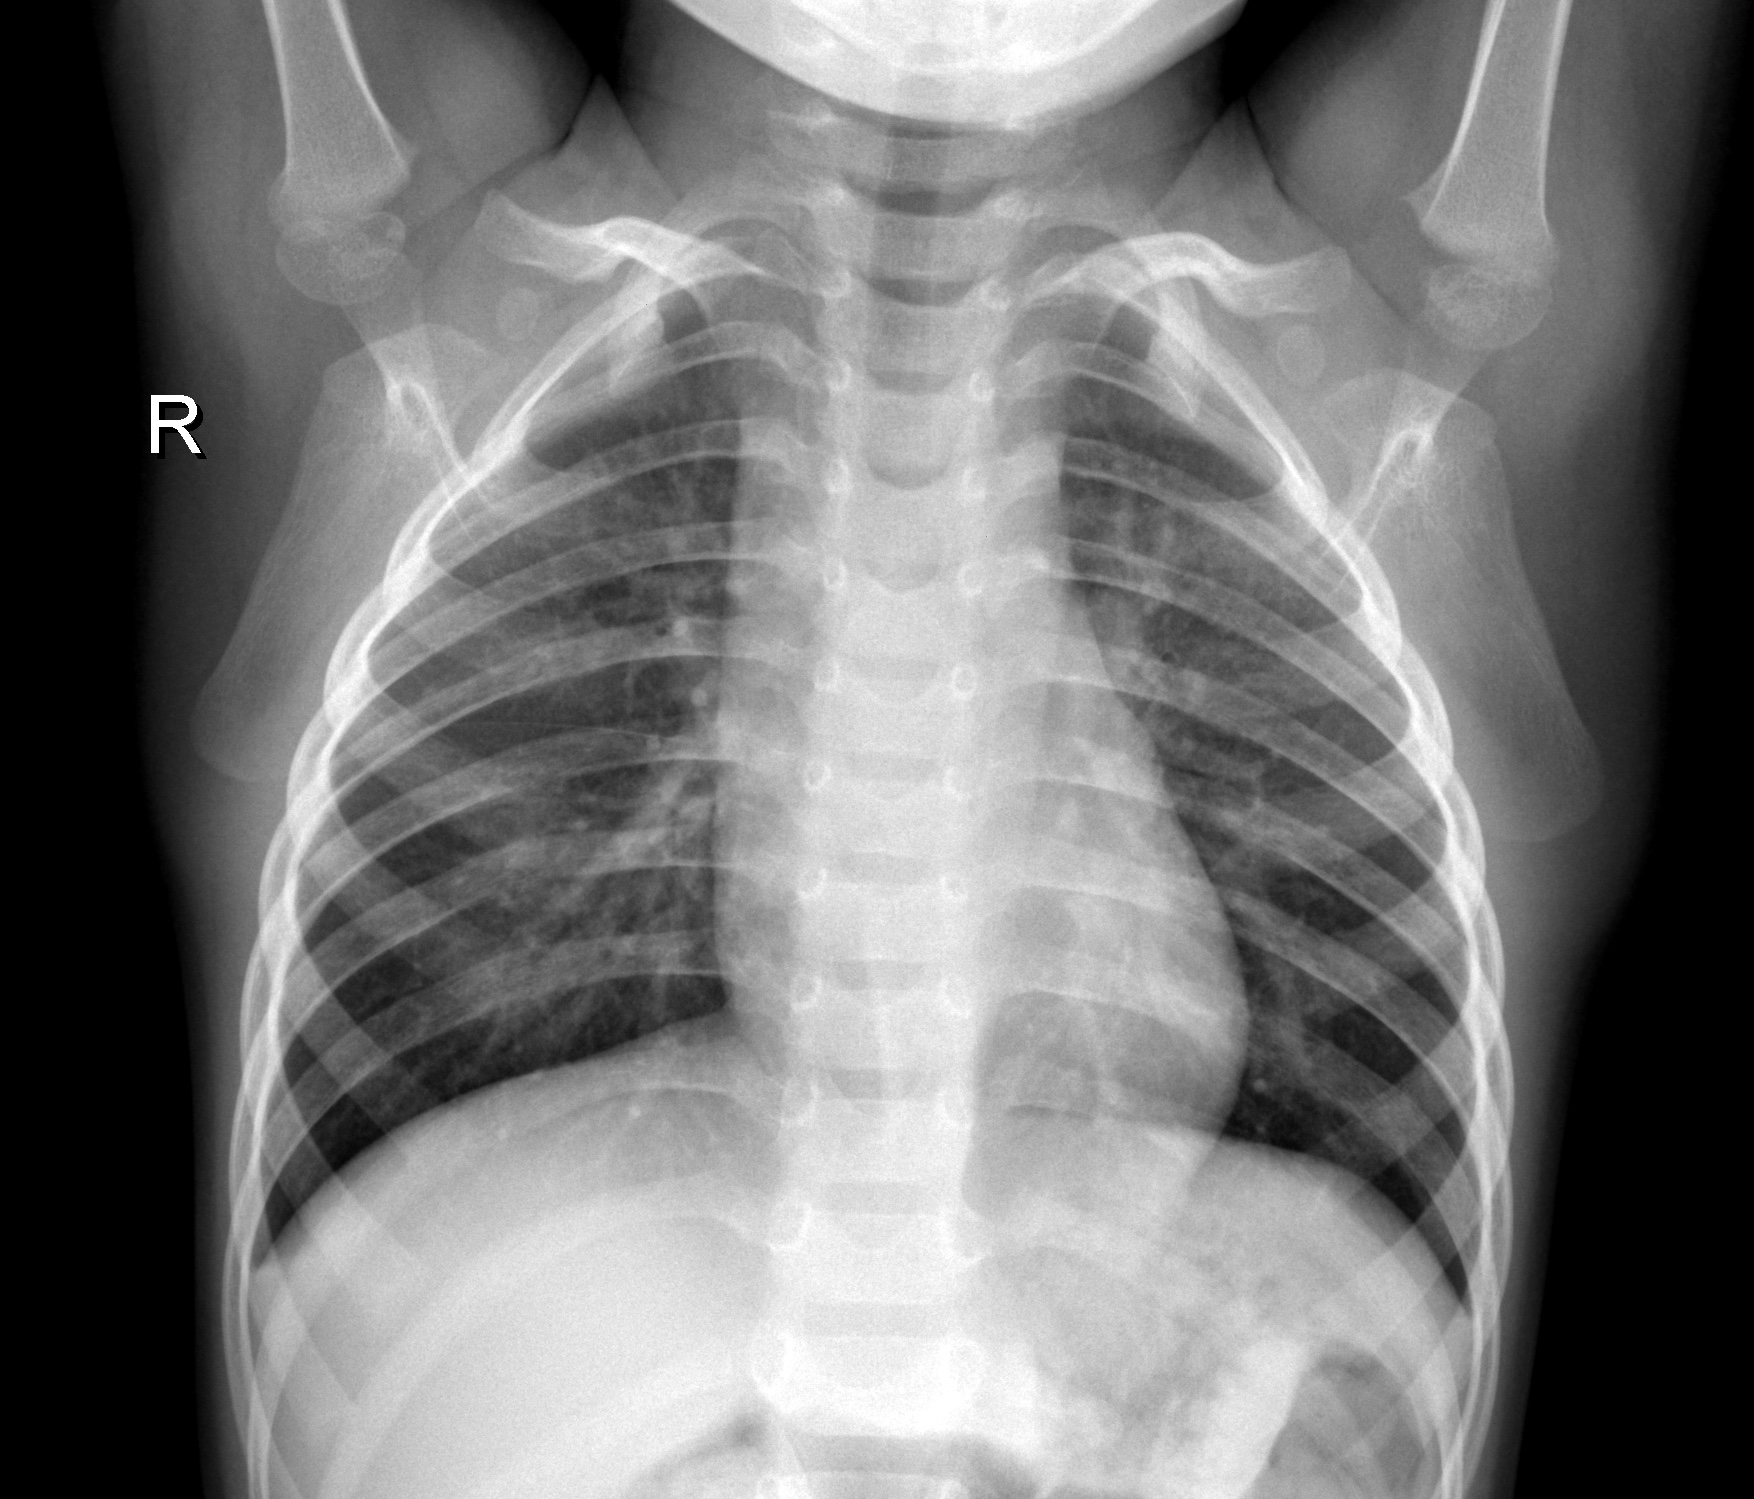
Diagnosis: NORMAL